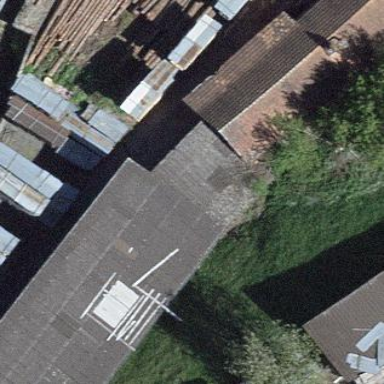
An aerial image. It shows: Barn.